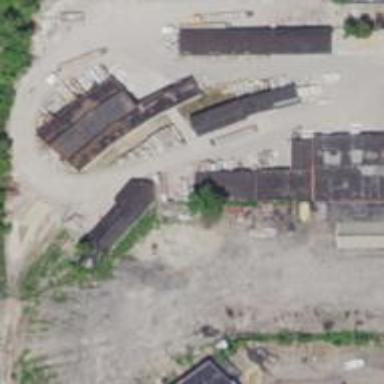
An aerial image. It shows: Industrial area used for manufacturing building materials.